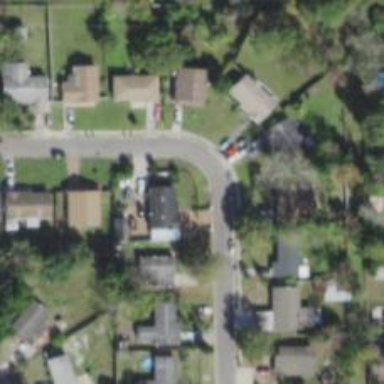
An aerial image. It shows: Residential road with sidewalk on the left side.